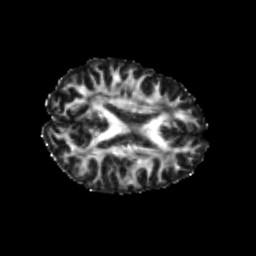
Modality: FA
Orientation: axial
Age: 20
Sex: male
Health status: healthy
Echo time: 0.074 s